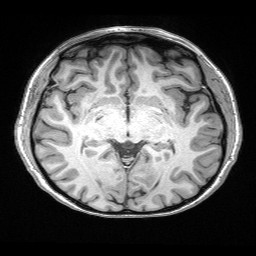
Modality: T1w
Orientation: coronal
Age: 30
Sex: female